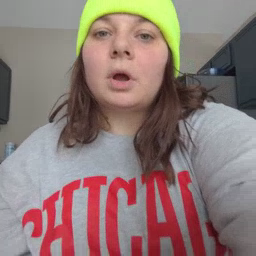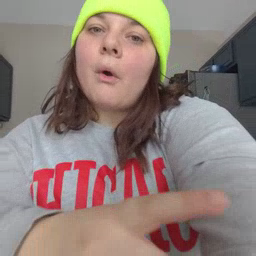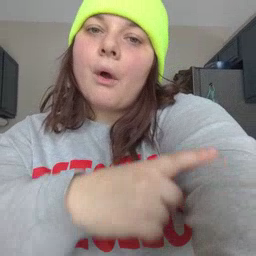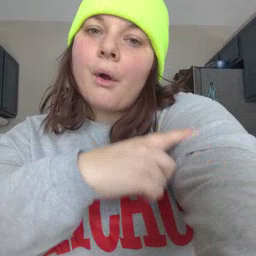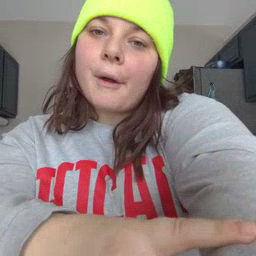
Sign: arm